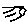
Label: sun